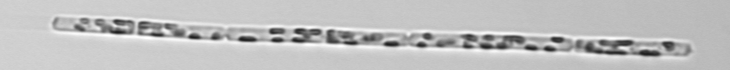
Label: Dactyliosolen_fragilissimus